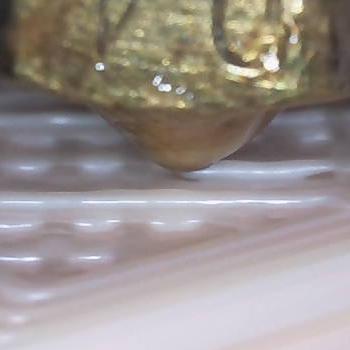
Flow rate: 66%